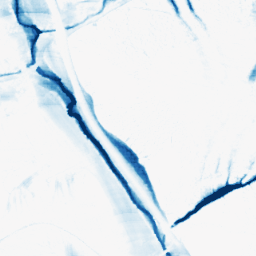
Category: morphological
Decomposition family: morphological_ellipse
Decomposition parameters: operation: closing
width: 10
height: 50
Upsampling method: sinc_blackman
Upsampling parameters: scale: 2
kernel_size: 4
Upsampling scale: 2